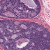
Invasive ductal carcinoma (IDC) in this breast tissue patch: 0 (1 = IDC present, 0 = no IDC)